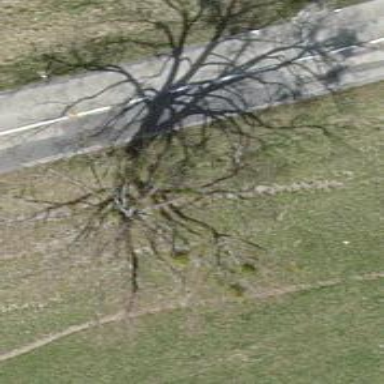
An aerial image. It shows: Beautiful tree in nature.